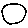
Label: circle